Interaction volume radius: 5 \u00c5
Interaction volume height: 30 \u00c5
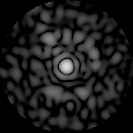
Disorder parameter: 0.82